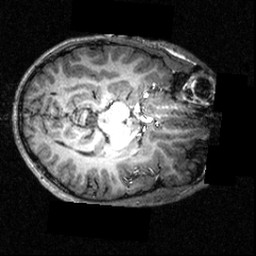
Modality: T1w
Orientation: axial
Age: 18
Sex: male
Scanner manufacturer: siemens
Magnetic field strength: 3.951 T
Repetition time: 1.5 s
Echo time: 0.00335 s